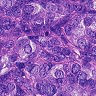
Metastatic tissue present: yes